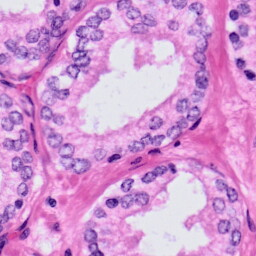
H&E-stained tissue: Prostate